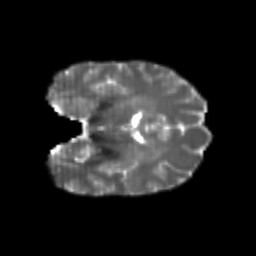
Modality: T2w
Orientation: coronal
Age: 24
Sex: female
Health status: healthy
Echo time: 0.074 s